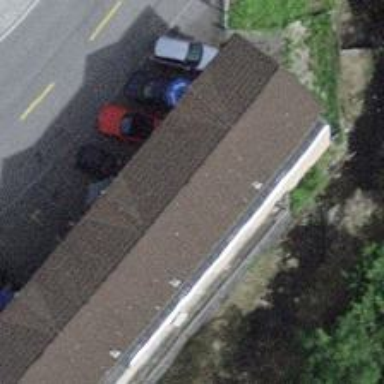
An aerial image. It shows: Car repair shop.